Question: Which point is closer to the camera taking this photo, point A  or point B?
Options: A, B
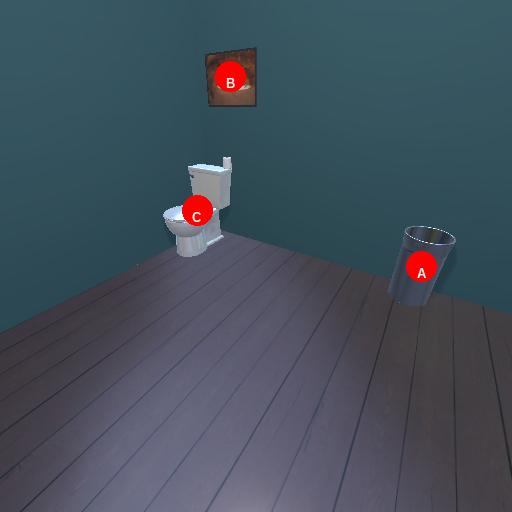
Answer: A